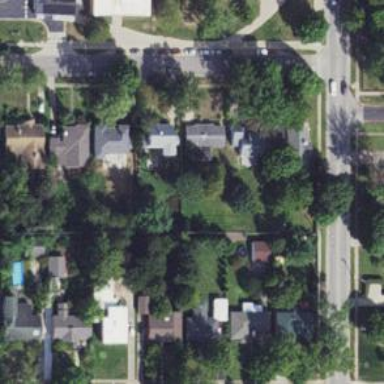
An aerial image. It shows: Sidewalk.